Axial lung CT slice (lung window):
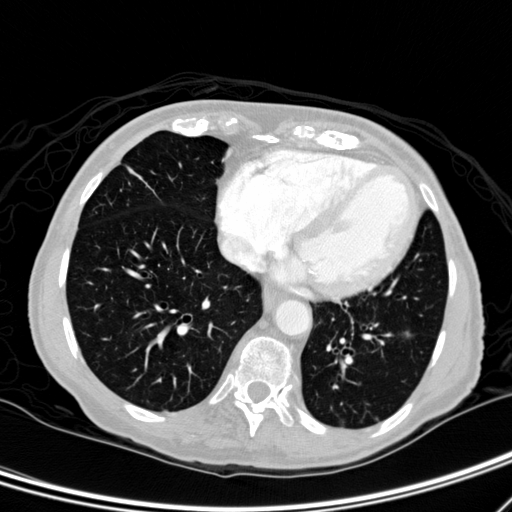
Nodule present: yes
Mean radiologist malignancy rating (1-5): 3.25